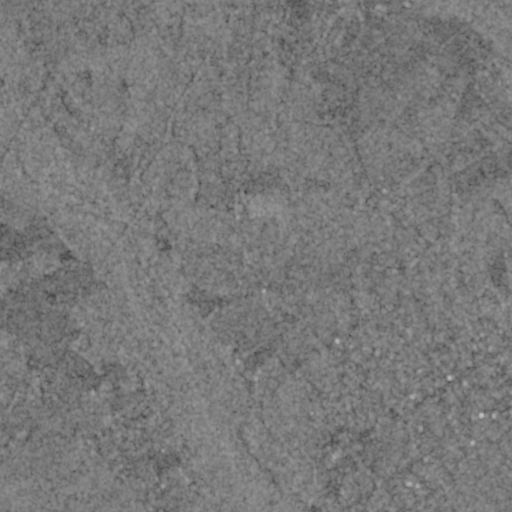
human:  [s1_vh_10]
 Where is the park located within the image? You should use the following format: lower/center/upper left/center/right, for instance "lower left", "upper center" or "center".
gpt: The park is located in the lower right of the image.
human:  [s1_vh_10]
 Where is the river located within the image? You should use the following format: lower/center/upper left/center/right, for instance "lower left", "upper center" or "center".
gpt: The river is located in the lower left of the image.
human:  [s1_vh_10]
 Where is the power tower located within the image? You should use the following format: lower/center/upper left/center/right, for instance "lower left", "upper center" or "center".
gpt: There is no power tower in the image.

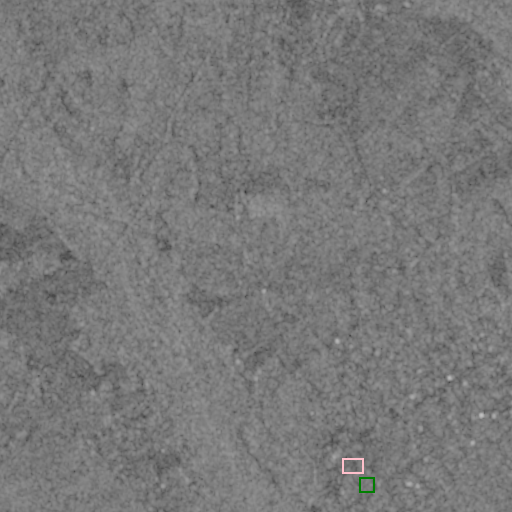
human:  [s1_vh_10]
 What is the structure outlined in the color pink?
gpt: The structure outlined in pink is a park.
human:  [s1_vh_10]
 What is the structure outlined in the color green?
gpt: The structure outlined in green is a building.
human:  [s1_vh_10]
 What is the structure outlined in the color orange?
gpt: There is no orange outline.